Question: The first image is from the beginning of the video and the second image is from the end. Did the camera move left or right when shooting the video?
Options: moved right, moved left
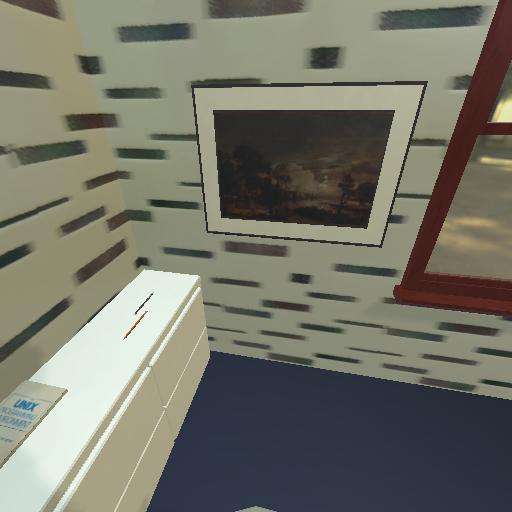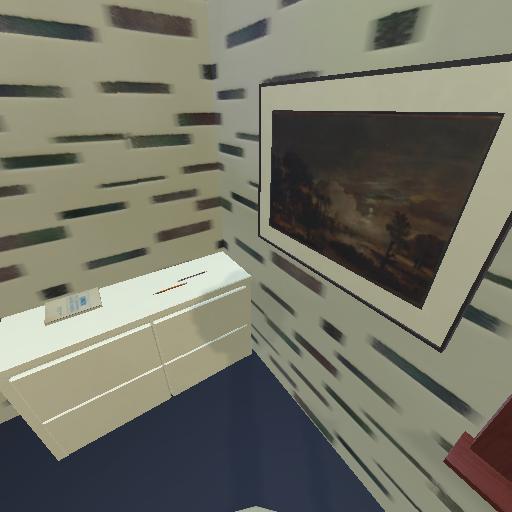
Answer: moved right